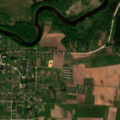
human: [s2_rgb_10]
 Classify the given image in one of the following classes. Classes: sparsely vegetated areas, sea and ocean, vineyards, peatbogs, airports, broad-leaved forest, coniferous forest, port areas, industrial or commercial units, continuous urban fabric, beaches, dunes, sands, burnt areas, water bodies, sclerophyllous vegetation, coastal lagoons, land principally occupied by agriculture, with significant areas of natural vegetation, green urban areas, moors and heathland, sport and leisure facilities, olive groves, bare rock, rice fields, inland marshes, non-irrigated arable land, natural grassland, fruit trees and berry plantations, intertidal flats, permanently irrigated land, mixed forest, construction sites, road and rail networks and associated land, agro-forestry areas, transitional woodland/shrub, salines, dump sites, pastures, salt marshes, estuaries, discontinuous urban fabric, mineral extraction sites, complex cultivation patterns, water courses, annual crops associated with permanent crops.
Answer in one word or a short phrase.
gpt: discontinuous urban fabric, non-irrigated arable land, complex cultivation patterns, land principally occupied by agriculture, with significant areas of natural vegetation, coniferous forest, water courses